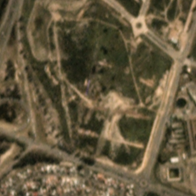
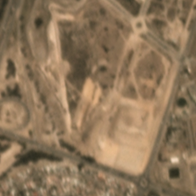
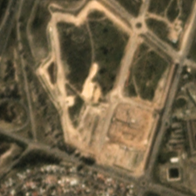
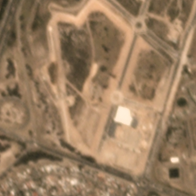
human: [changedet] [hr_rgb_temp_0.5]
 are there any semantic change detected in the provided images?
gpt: A building appeared beside the road at the bottom right side and many trees disappeared .

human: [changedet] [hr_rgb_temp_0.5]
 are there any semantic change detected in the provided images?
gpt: deforestation occurred and roads are built .

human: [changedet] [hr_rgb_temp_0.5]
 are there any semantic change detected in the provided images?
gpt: some buildings appeared and trees are removed .

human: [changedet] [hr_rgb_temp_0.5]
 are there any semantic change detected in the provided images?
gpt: Many trees are replaced by new buildings and roads .

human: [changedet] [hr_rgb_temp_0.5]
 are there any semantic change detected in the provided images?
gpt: many roads and a building appeared in the scene and vegetation disappeared .